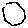
Label: hexagon